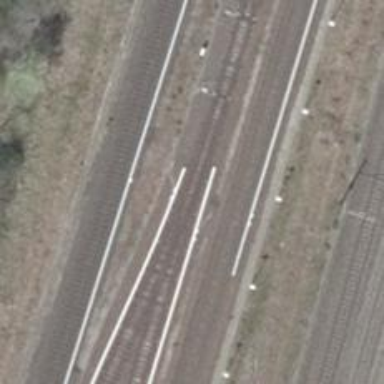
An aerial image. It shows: Railway switch.